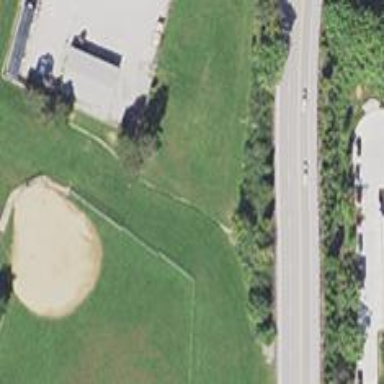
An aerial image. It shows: Baseball pitch for leisure and sports activities.